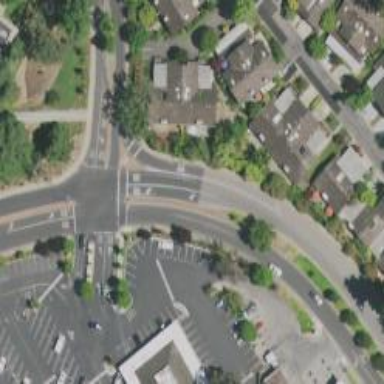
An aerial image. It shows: Marked crossing on footway.